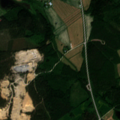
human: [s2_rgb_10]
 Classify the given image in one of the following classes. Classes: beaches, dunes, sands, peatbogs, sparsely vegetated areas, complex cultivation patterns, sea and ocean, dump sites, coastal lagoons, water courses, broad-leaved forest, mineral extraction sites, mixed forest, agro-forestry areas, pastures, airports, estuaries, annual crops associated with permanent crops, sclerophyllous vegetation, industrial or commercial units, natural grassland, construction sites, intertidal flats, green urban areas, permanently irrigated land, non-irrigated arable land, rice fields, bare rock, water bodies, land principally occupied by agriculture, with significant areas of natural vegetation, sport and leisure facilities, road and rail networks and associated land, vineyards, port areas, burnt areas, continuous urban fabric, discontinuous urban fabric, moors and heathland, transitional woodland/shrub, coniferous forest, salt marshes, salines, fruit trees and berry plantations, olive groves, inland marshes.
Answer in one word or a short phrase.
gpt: mineral extraction sites, non-irrigated arable land, land principally occupied by agriculture, with significant areas of natural vegetation, coniferous forest, mixed forest